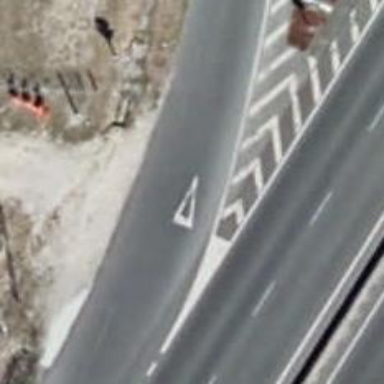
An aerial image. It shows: Road with "give way" sign.